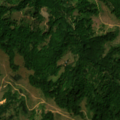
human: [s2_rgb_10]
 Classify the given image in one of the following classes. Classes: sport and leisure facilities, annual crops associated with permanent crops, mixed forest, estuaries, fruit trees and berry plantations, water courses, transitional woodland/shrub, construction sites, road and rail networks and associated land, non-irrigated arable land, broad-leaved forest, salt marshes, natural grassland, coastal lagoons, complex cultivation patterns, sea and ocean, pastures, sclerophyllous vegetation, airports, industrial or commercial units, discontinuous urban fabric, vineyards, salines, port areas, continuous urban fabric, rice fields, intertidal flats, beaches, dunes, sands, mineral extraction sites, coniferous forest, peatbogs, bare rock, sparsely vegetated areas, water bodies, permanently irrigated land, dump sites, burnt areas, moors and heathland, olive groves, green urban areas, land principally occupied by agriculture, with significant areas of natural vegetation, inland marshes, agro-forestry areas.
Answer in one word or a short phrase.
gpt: broad-leaved forest, natural grassland, transitional woodland/shrub